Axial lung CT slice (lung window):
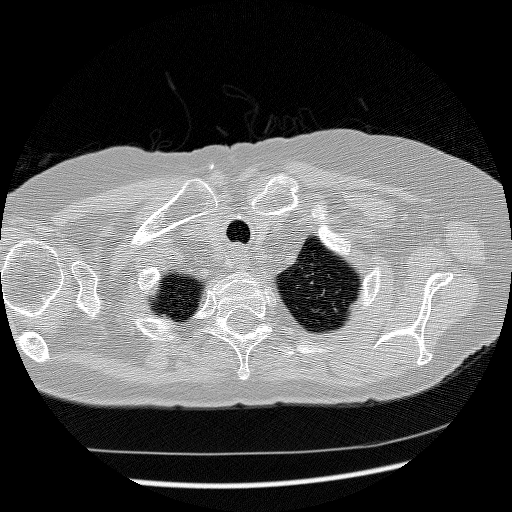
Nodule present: no